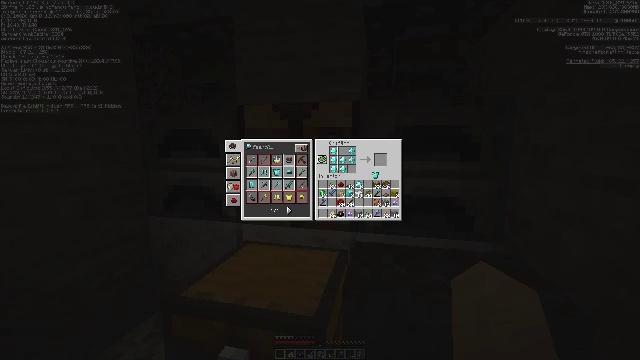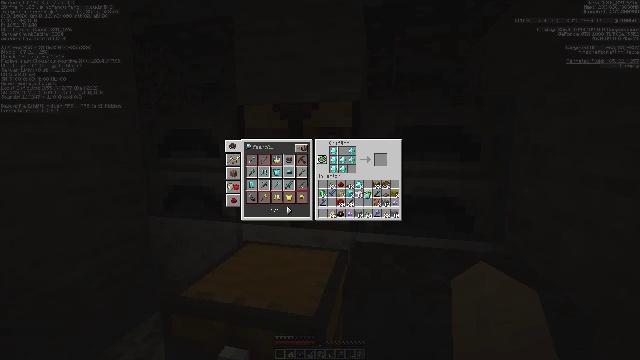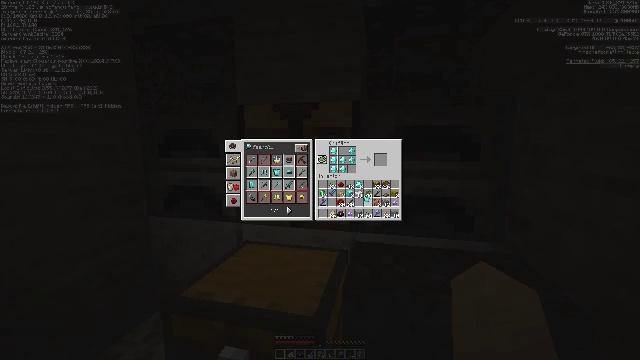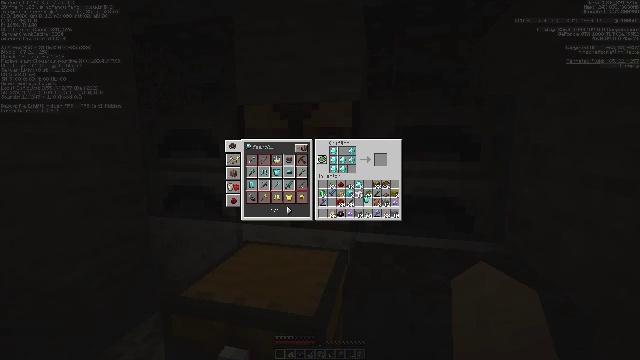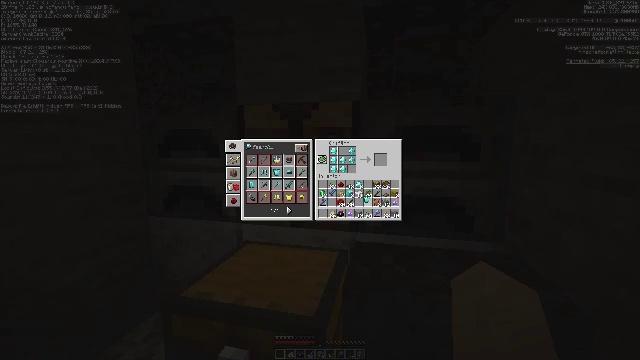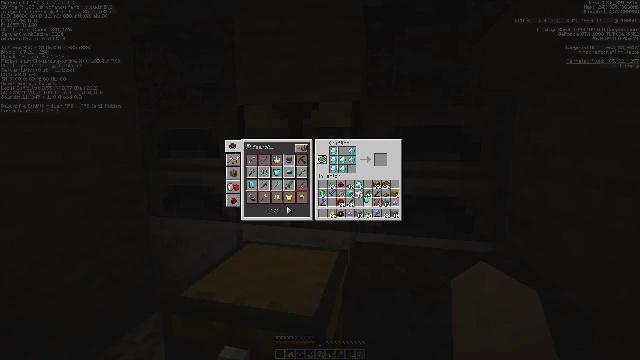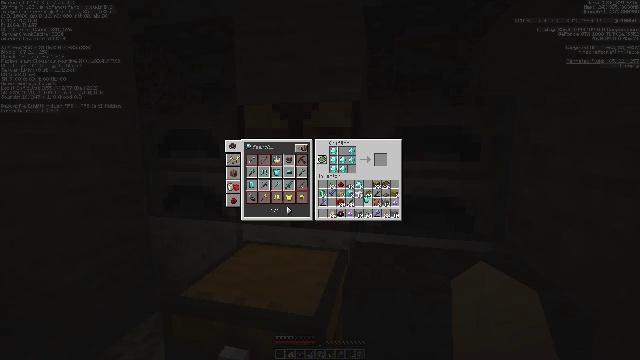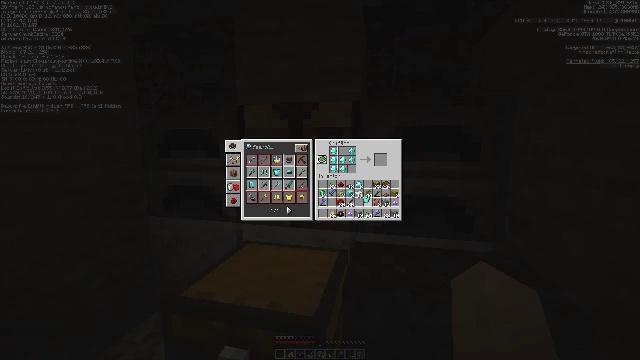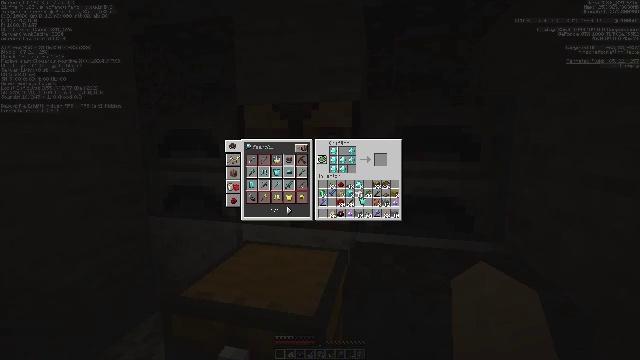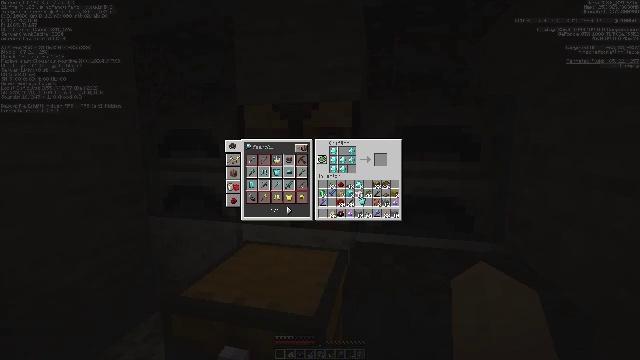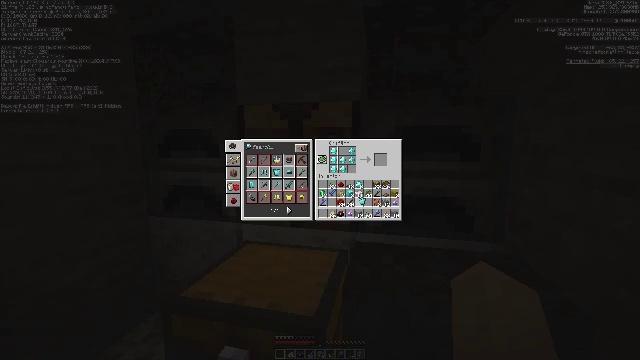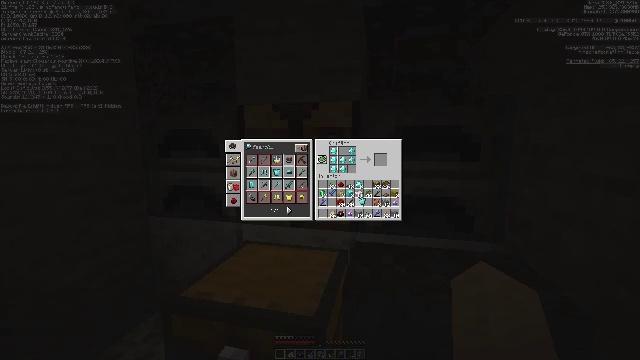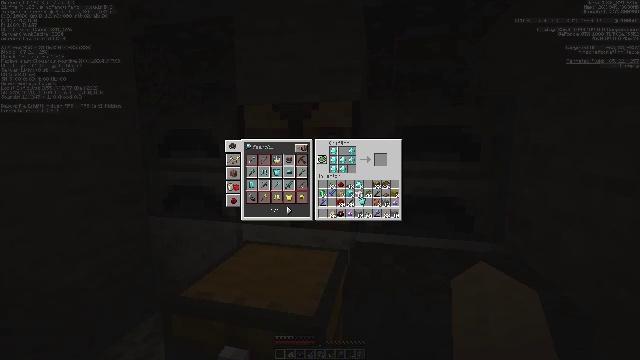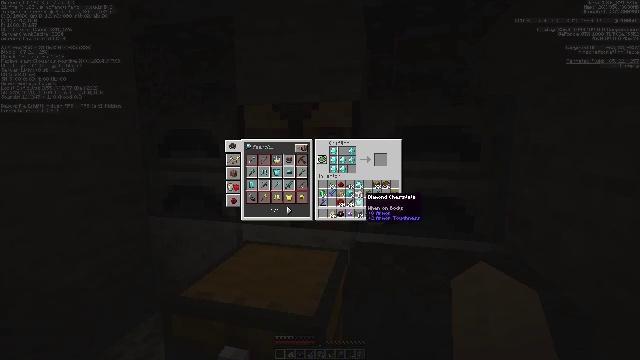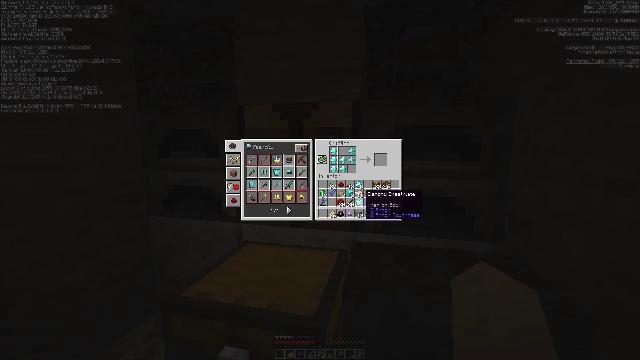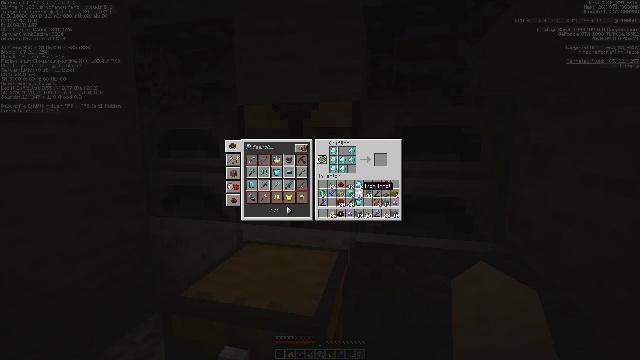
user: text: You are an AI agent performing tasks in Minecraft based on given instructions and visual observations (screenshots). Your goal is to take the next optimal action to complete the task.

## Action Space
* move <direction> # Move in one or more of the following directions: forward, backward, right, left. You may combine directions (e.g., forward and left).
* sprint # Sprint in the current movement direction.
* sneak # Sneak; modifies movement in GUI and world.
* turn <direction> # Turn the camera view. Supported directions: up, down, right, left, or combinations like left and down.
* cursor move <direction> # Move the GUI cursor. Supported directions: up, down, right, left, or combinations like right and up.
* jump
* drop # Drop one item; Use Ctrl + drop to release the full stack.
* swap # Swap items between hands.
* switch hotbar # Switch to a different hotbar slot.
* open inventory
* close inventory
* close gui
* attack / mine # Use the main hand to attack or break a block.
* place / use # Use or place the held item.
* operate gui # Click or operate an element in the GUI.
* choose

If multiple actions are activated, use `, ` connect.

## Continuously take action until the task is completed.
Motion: motion action
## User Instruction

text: Combine diamonds in the crafting table to craft diamond boots.
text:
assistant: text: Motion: turn left and down
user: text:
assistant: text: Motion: turn down
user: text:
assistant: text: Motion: no_op
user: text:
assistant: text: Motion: no_op
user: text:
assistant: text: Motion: no_op
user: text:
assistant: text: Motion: no_op
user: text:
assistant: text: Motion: no_op
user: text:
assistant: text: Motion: turn left
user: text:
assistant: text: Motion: no_op
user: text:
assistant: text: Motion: attack / mine
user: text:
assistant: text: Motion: attack / mine
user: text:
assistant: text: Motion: attack / mine
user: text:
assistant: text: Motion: no_op
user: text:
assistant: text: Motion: no_op
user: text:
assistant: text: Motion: turn up
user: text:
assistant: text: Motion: turn left and up
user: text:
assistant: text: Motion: turn left and up
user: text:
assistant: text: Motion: no_op
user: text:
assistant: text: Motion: no_op
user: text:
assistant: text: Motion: no_op
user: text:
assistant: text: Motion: turn up
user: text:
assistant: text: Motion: no_op
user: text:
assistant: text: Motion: no_op
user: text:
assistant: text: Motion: no_op
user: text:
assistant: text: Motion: no_op
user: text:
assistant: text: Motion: attack / mine
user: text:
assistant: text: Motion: attack / mine
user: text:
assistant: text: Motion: attack / mine
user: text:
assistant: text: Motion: no_op
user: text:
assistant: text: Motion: no_op